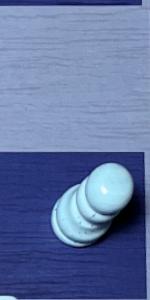
Label: Pawn_White